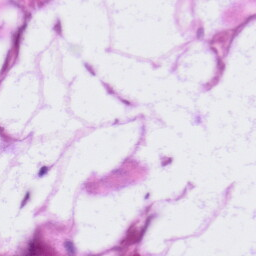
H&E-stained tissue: LymphNode